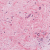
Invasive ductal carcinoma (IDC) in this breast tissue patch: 0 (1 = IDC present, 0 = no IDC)